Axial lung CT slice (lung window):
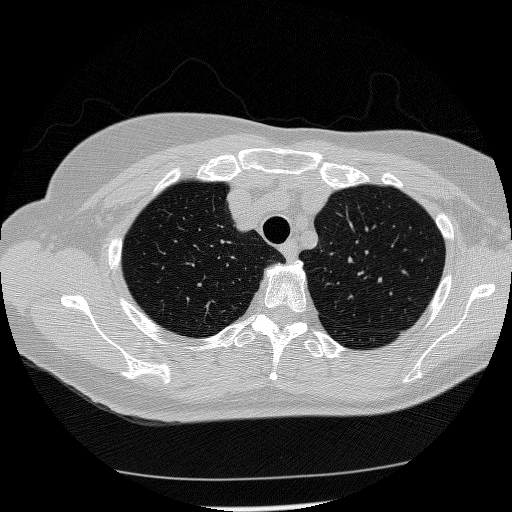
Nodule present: no